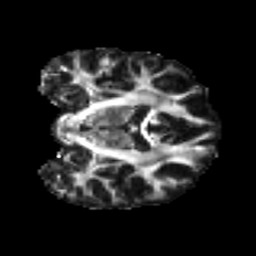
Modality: FA
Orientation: coronal
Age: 32
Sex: female
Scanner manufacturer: ge
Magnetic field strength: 3 T
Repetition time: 7.8 s
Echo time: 0.0606 s